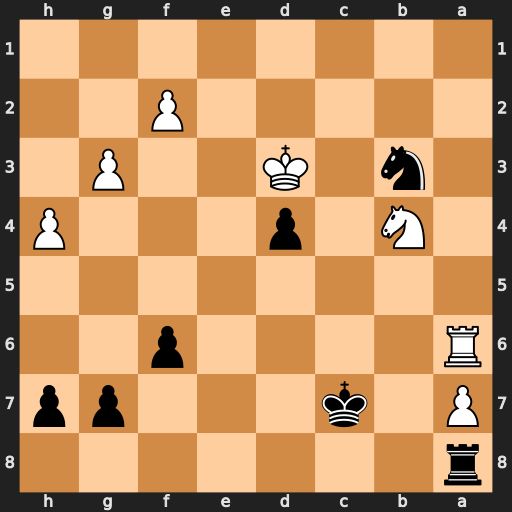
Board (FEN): r7/P1k3pp/R4p2/8/1N1p3P/1n1K2P1/5P2/8
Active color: b
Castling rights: -
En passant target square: -
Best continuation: Nc5+ Kxd4 Nxa6